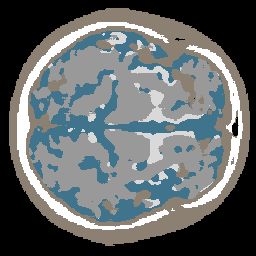
Label: no_lesion